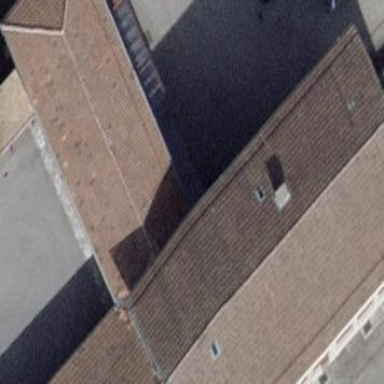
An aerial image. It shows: View of roof of building.